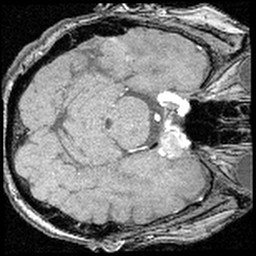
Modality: angio
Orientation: axial
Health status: ill
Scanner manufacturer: siemens
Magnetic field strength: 3 T
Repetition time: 0.023 s
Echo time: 0.0042 s